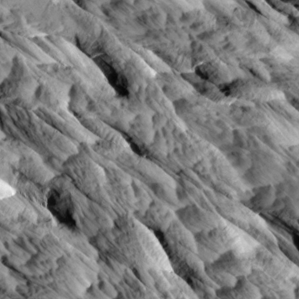
Label: non_frost